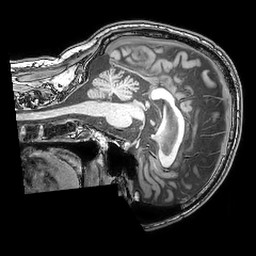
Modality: T1w
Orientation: sagittal
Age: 41
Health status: ill
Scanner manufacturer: philips
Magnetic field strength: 3 T
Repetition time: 0.007 s
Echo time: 0.0035 s